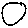
Label: circle